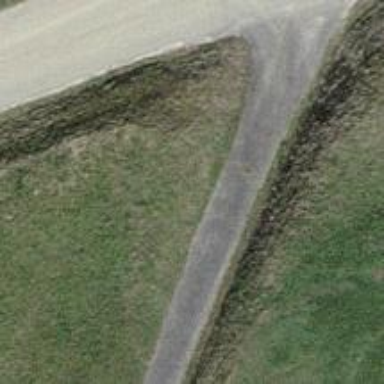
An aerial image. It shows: Track with grade 1 quality.